Frequency: 65000
Velocity: 0,2015
Power: 31,5
Pulse duration: 0,0000001
Pass count: 1
Magnification: 10
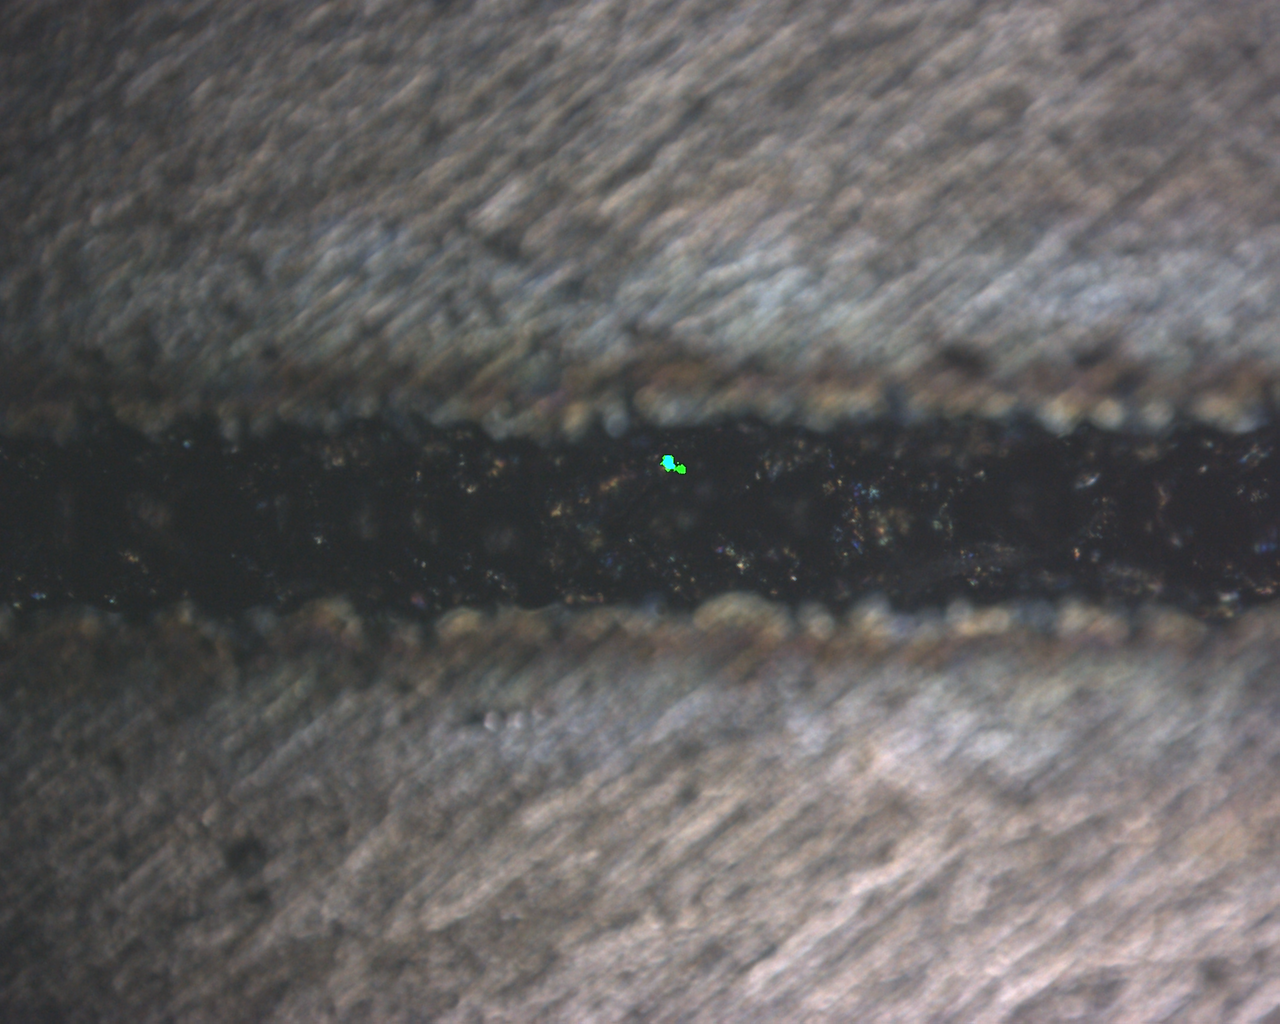
Measured width: 129.03
Other width: 78.033